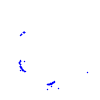
Particle: proton